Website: macys
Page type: customer-info-address
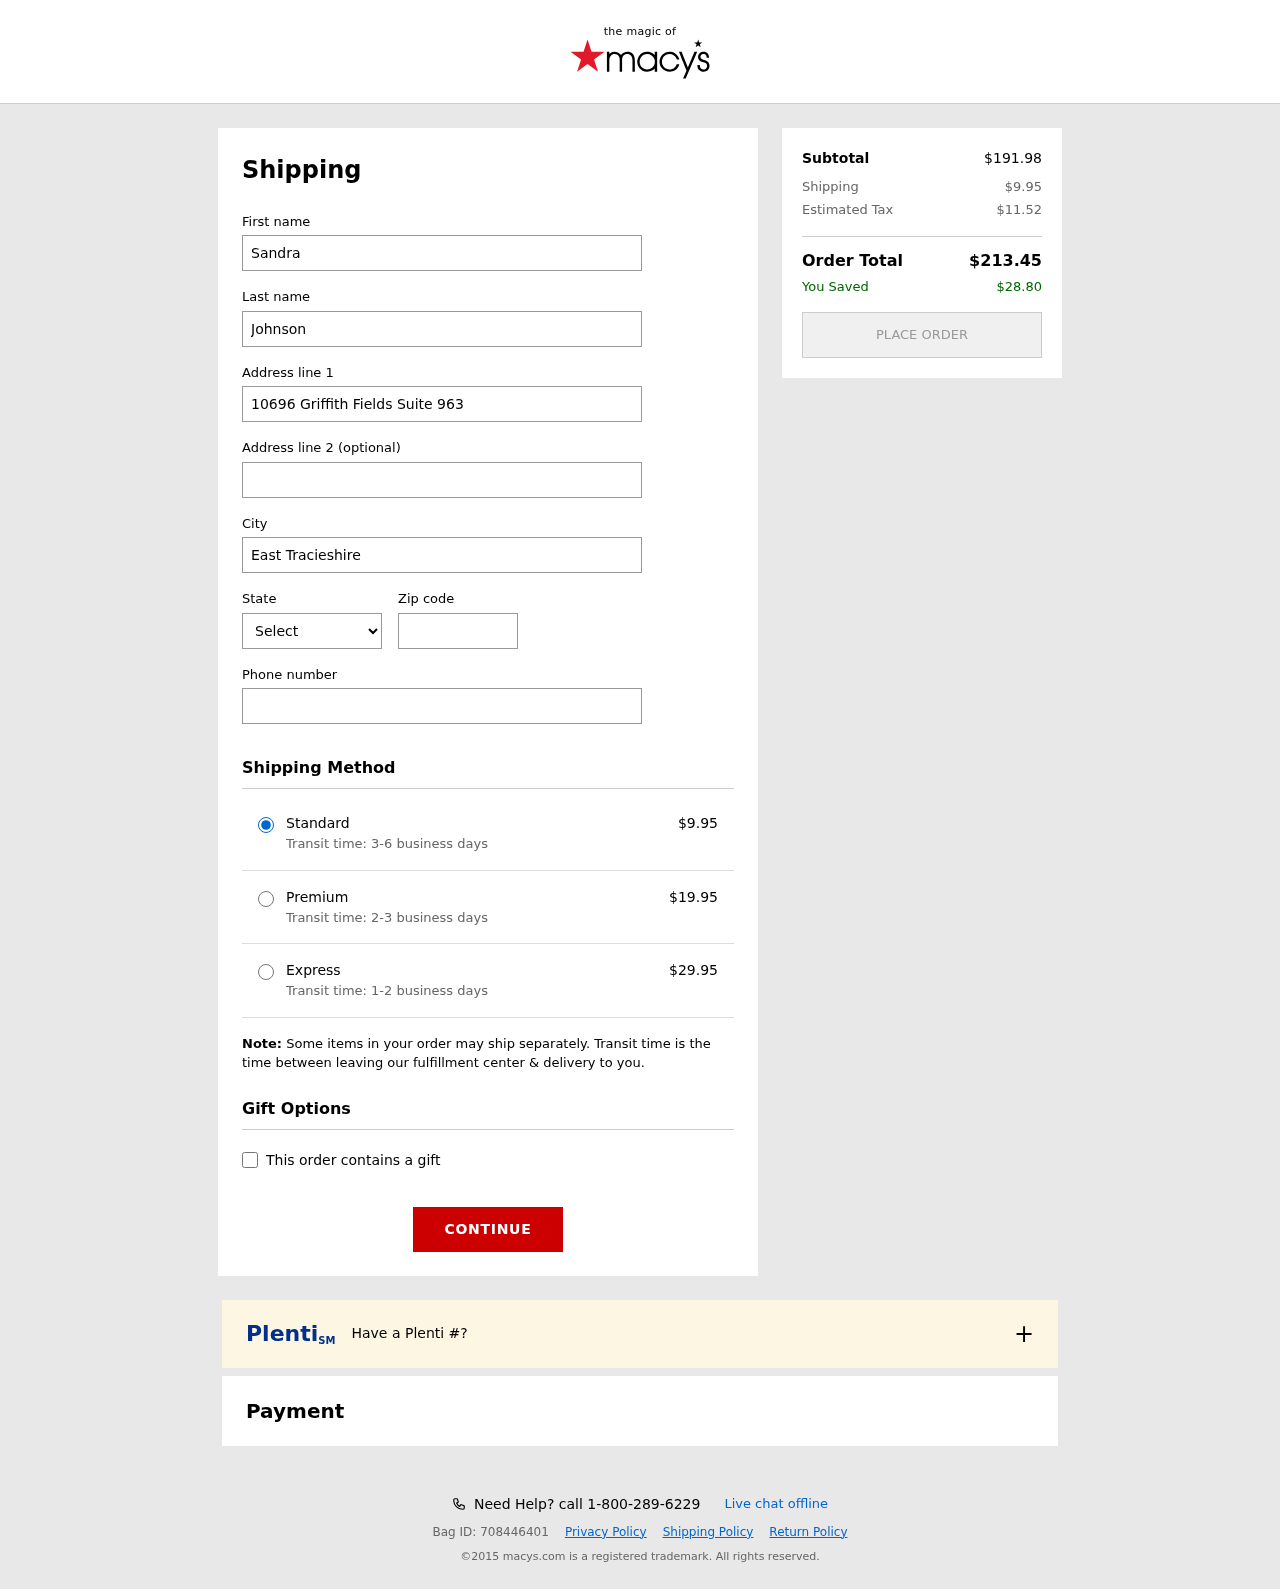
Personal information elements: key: PII_CITY
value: East Tracieshire
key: PII_FIRSTNAME
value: Sandra
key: PII_LASTNAME
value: Johnson
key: PII_PHONE
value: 5925045442
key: PII_POSTCODE
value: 03796
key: PII_STATE_ABBR
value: IL
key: PII_STREET
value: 10696 Griffith Fields Suite 963
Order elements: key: ORDER_SHIPPING_COST
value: $9.95
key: ORDER_SHIPPING_COST_PREMIUM
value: $19.95
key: ORDER_SHIPPING_COST_EXPRESS
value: $29.95
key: ORDER_SUBTOTAL
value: $191.98
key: ORDER_TAX
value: $11.52
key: ORDER_TOTAL
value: $213.45
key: ORDER_SAVINGS
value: $28.80